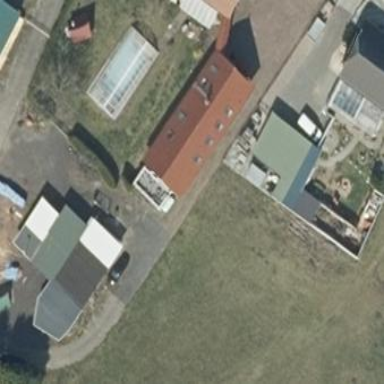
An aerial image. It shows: Building with gabled roof oriented along its structure. The roof is painted red.